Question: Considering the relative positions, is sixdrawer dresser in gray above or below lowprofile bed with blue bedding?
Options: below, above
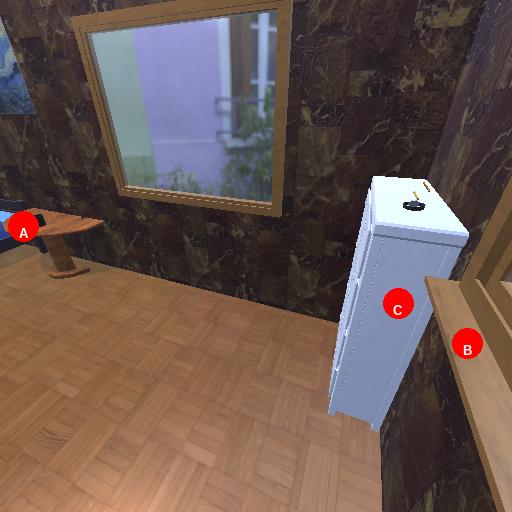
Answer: below